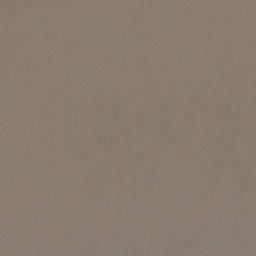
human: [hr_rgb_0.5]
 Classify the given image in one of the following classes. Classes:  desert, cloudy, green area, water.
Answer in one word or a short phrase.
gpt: cloudy